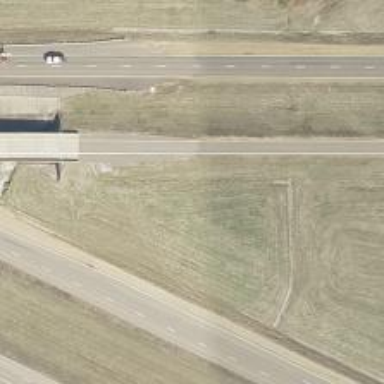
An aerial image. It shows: Trunk link highway with asphalt surface.